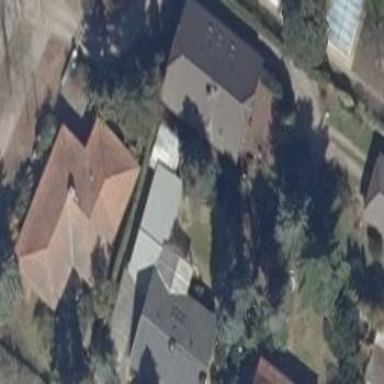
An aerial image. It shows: House with hipped roof.